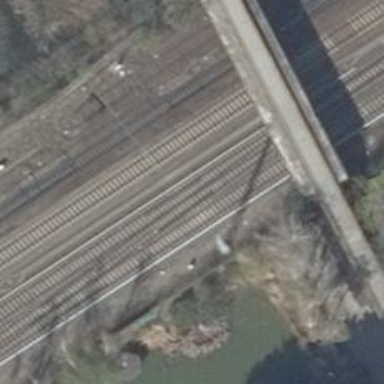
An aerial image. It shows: There is light rail electrified railway with embankment.